Breast ultrasound image
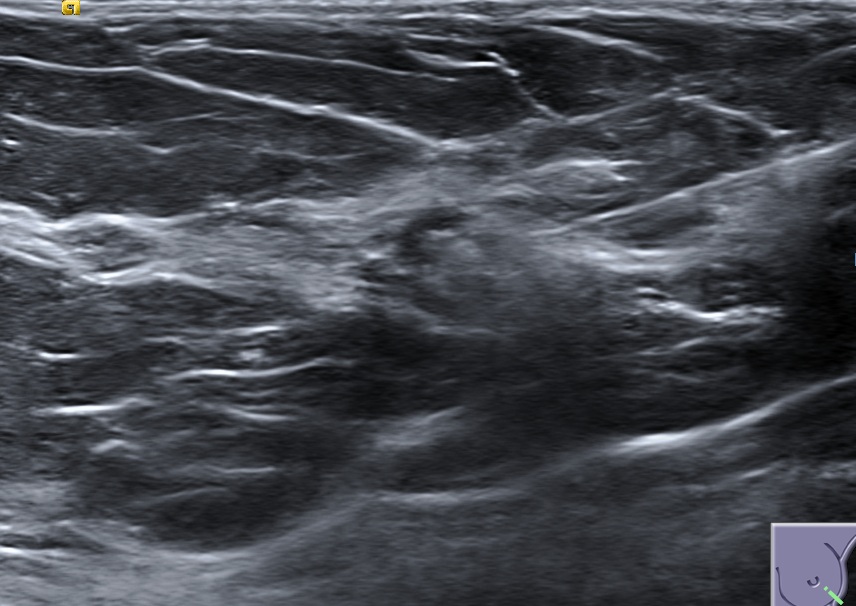
Diagnosis: malignant